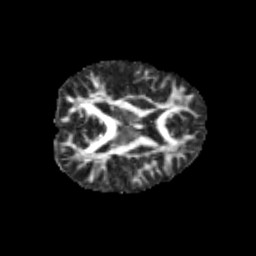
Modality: FA
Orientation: axial
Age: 13
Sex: male
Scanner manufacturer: siemens
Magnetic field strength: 3 T
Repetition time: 3.8 s
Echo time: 0.07 s